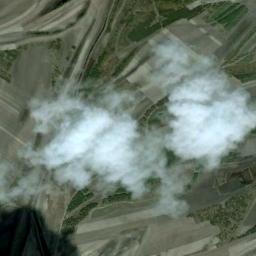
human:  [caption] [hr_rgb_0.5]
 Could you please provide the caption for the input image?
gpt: The white cloud is above bare and green farmland .

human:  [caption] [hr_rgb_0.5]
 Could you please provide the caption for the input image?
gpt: The cumulus clouds are located above the khaki and green farmland .

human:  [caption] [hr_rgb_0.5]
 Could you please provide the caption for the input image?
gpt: White clouds on the ground where yellow and green meet .

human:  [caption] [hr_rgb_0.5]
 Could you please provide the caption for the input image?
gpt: A little white cloud floated above the blue figure .

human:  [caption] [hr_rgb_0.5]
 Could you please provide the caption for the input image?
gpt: A few pieces of sparse white clouds over some farmlands .